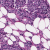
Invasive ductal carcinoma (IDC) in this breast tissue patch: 0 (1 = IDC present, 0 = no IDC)